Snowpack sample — Snodgrass Mountain, Crested Butte, Colorado (2/4/25, 12:06 PM MST)
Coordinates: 38.923, -106.968
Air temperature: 35 °F
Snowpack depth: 80 cm
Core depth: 50 cm
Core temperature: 30.2 °F
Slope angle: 14°, slope face: 78°
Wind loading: low
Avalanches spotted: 0
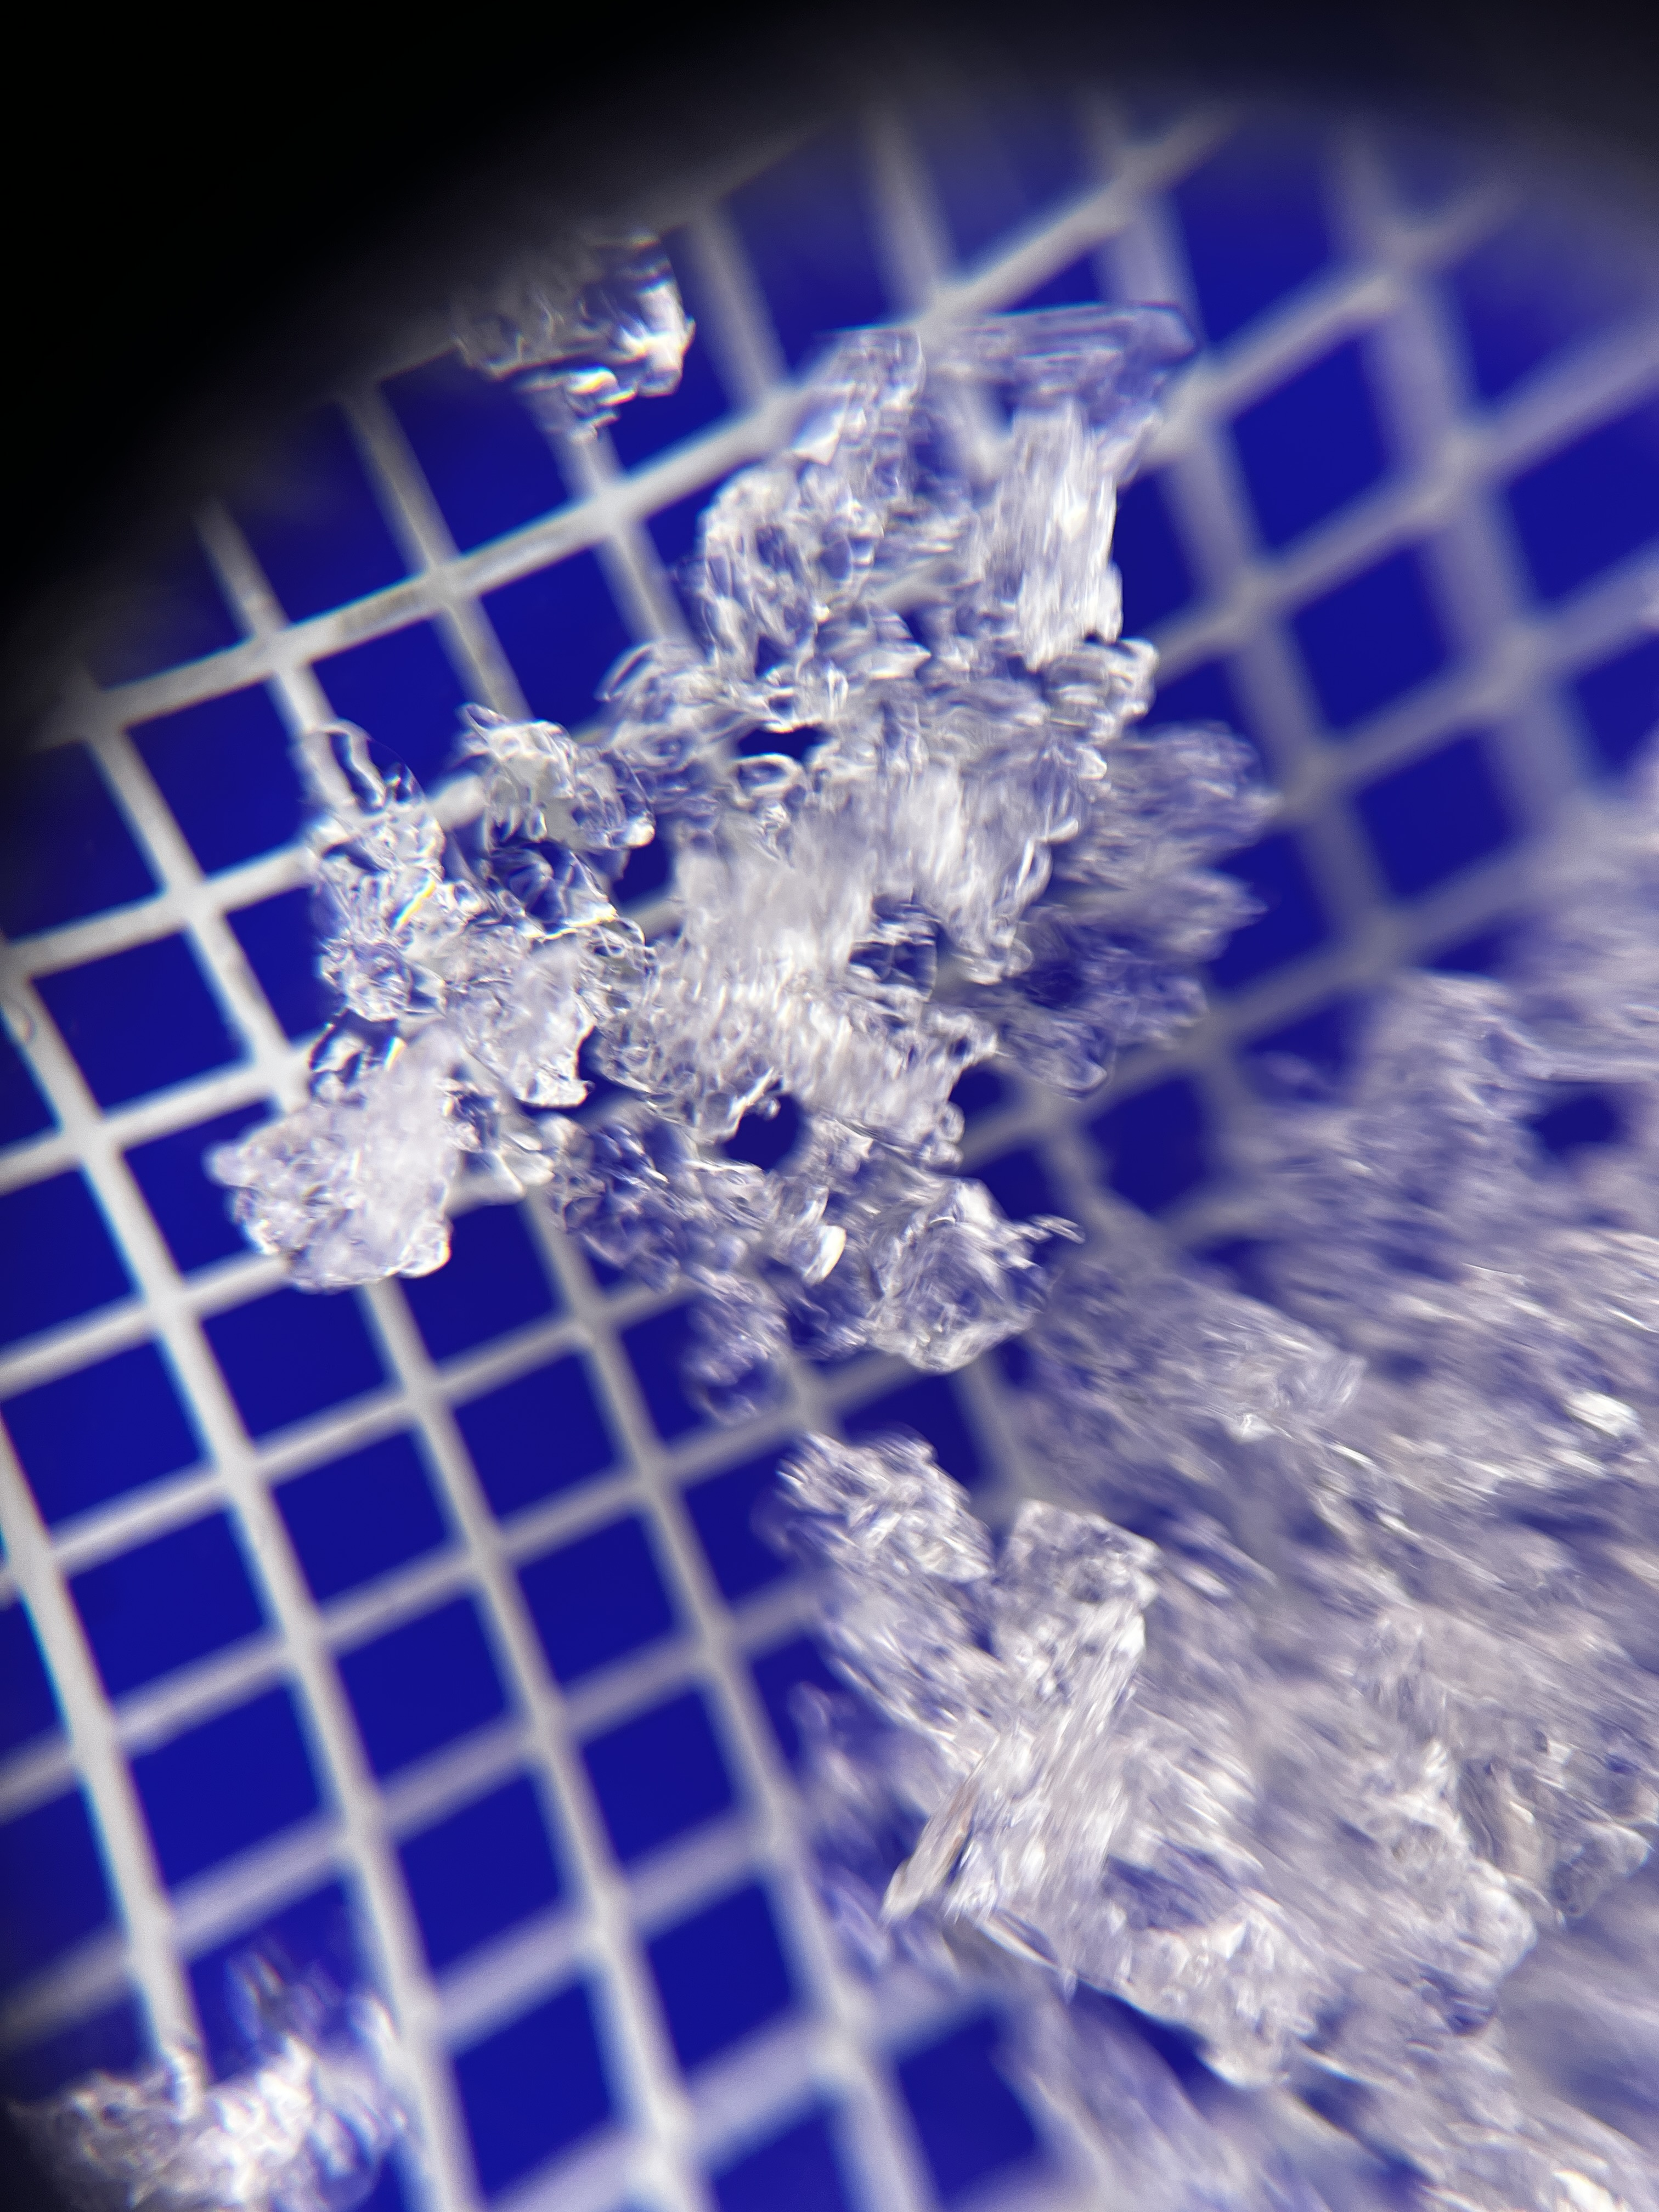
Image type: magnified_profile
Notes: No avalanches nearby, unusually warm weather for the last month reported by residents, Collected 25 yards from treeline